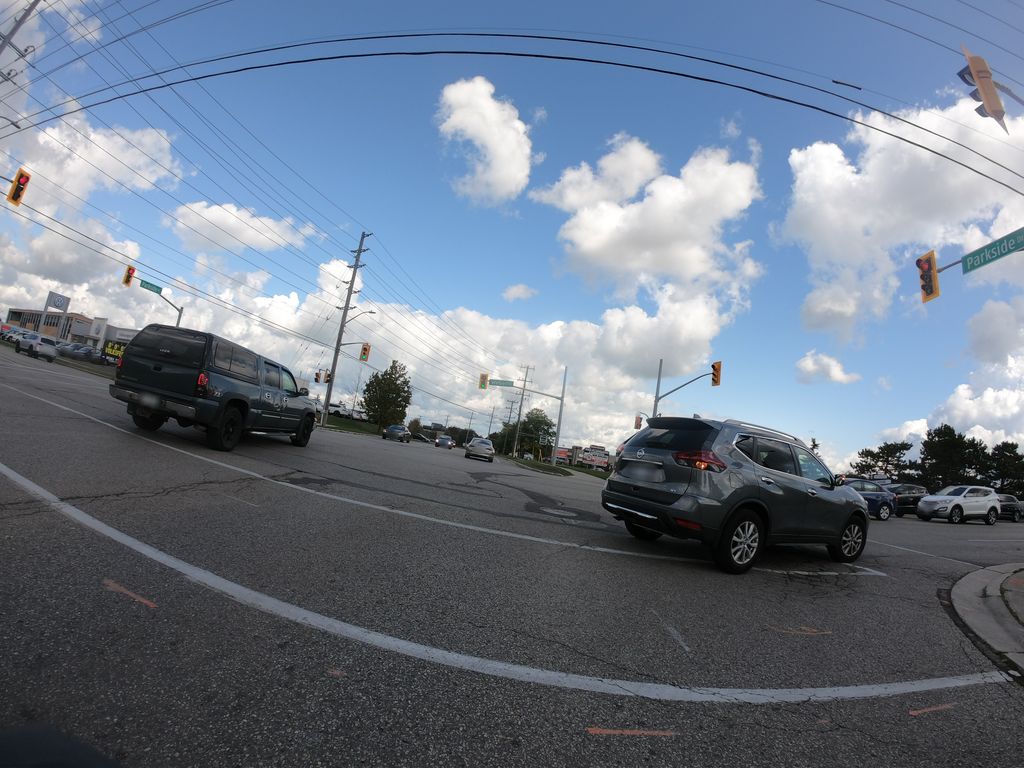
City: kitchener-waterloo